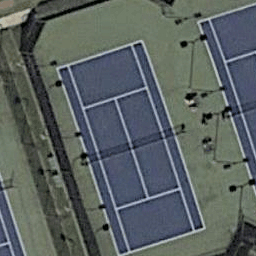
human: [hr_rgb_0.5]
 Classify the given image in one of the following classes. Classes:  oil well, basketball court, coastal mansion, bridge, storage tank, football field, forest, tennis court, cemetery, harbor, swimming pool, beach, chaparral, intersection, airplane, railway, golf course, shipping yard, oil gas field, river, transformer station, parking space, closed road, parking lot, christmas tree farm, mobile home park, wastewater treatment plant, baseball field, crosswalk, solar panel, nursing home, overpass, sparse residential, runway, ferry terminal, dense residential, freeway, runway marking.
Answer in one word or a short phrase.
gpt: tennis court